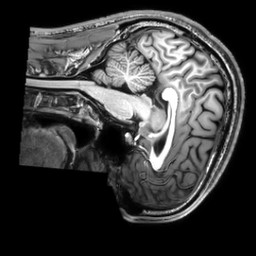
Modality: T1w
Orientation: sagittal
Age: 28
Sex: male
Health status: healthy
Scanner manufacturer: philips
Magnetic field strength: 3 T
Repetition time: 0.009 s
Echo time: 0.003996 s